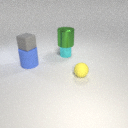
large blue rubber cylinder below small gray rubber cube